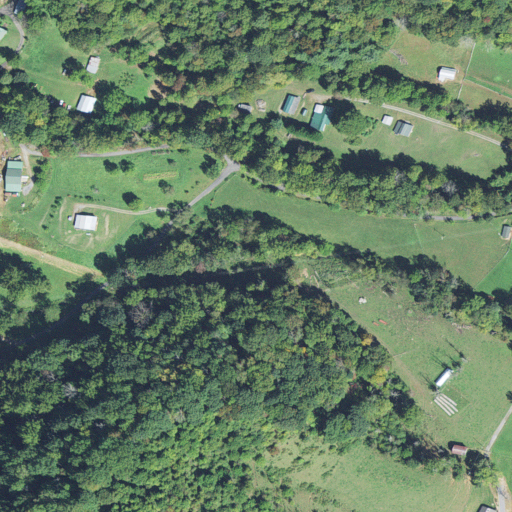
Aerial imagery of valley in North Carolina named Rice Cove containing deciduous forest, pasture, open development, and mixed forest